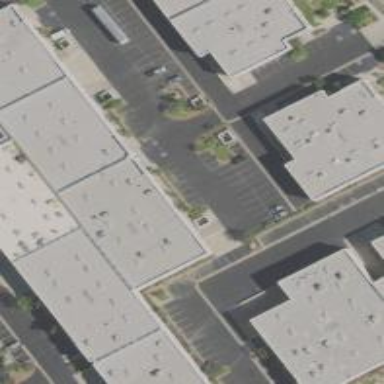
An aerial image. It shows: Warehouse building.